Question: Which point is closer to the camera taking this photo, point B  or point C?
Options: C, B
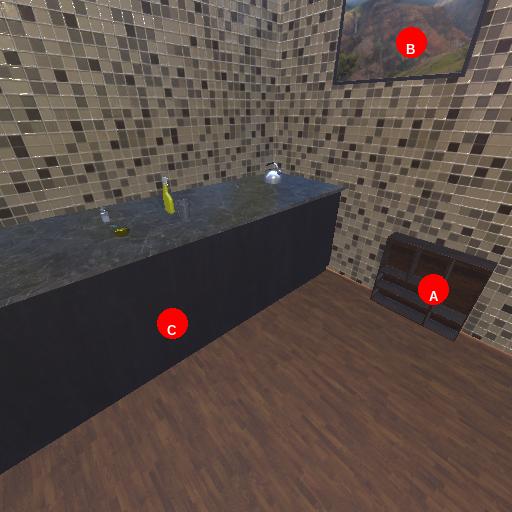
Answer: C